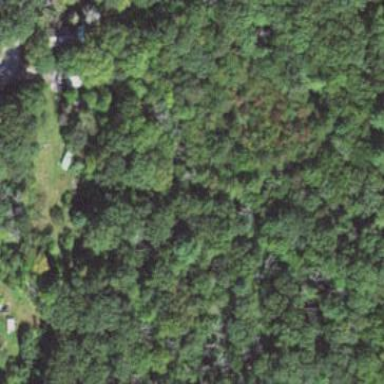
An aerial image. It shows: Mixed woodland area with various types of leaves.